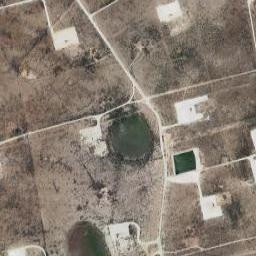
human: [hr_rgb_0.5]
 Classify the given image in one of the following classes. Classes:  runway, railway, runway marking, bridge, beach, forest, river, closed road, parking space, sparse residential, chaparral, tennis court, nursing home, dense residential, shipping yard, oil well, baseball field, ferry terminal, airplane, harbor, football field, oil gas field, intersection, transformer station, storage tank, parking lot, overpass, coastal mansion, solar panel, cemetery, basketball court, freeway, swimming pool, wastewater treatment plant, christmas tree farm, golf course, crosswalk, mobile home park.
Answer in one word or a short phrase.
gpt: oil gas field